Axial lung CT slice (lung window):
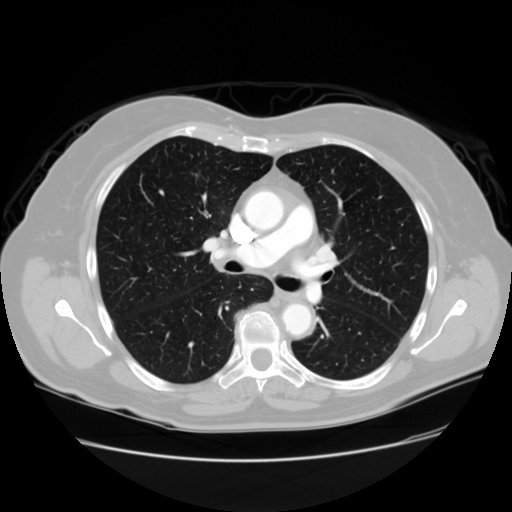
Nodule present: no